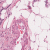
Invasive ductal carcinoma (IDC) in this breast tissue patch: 1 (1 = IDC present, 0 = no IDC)